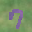
Label: 7